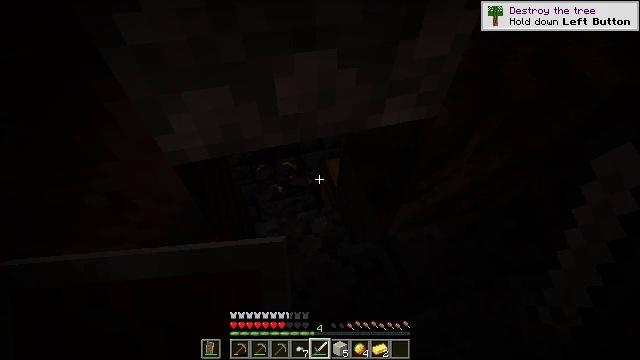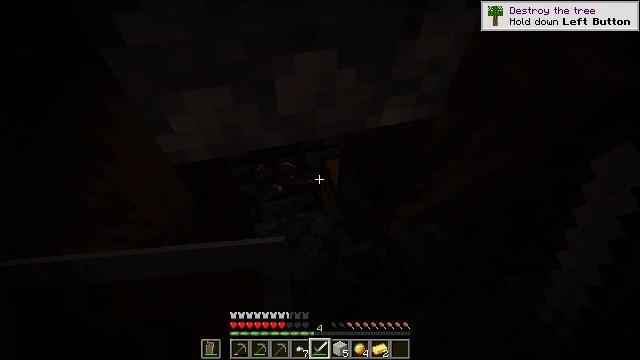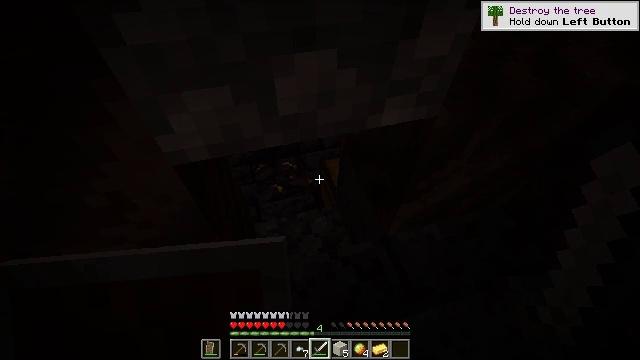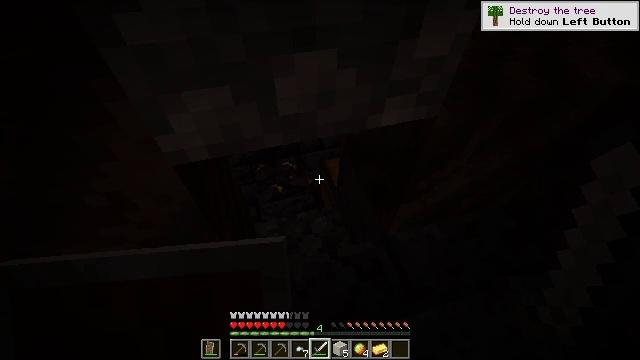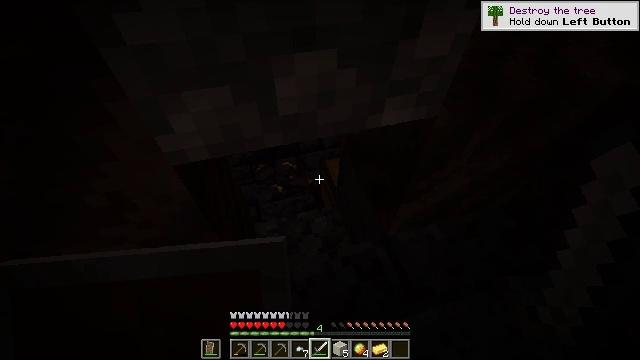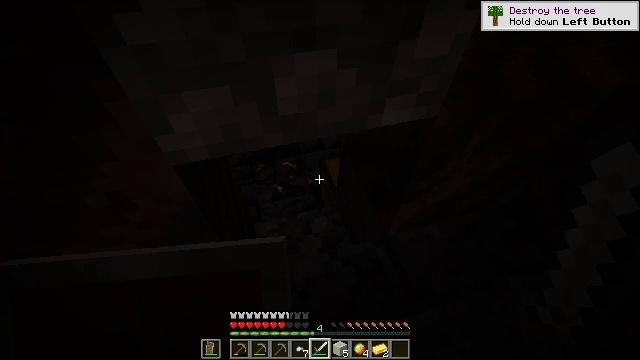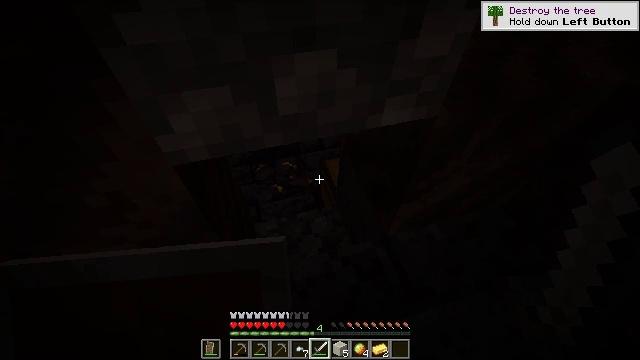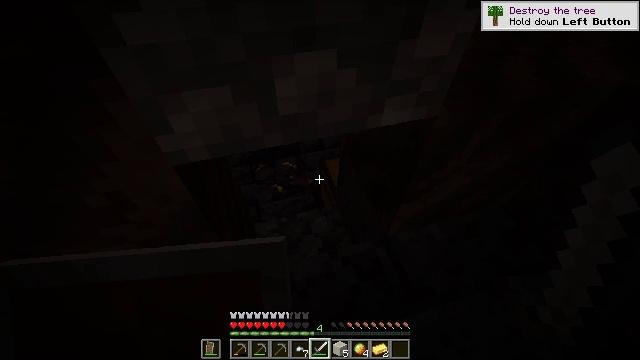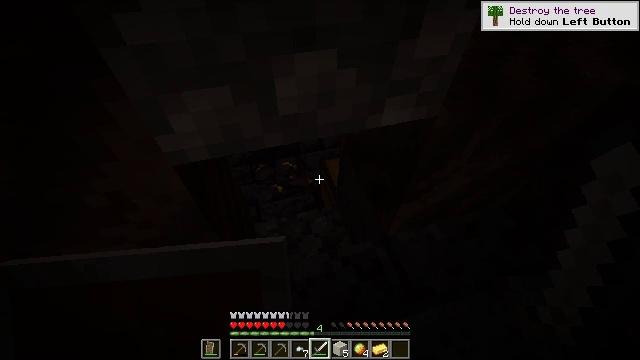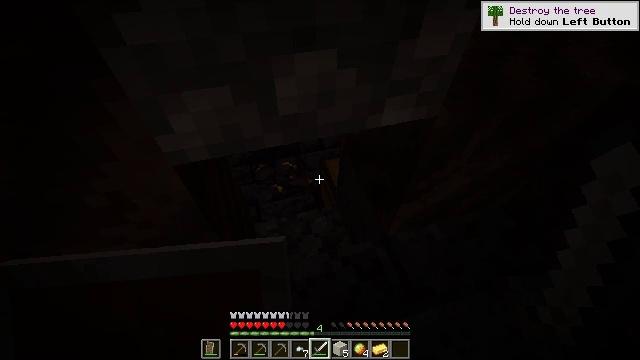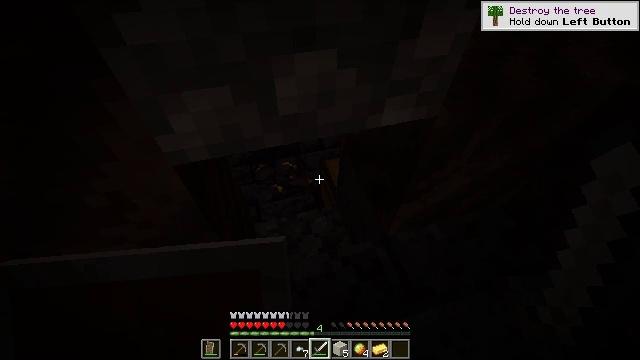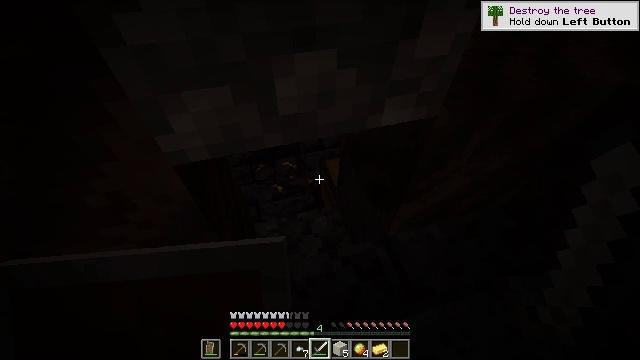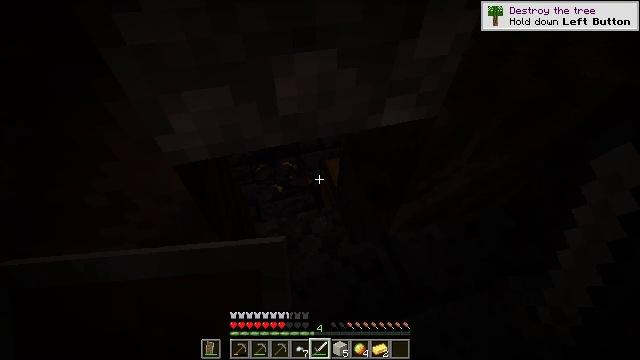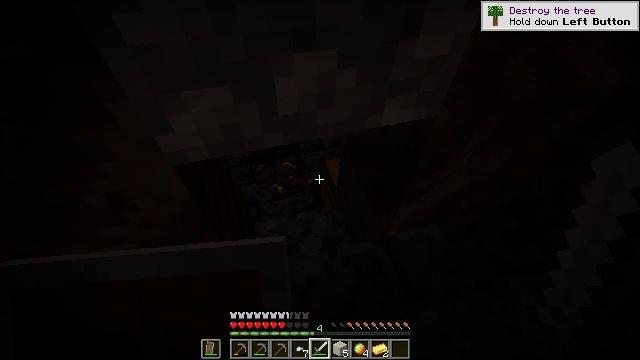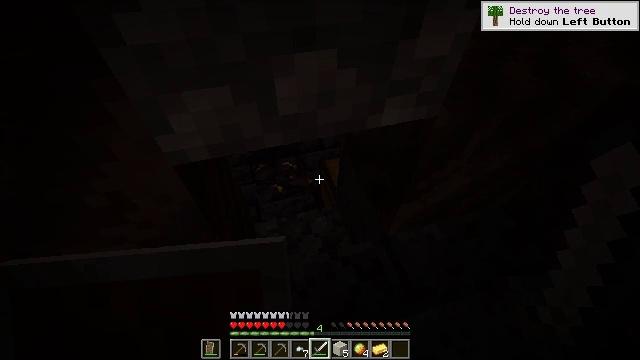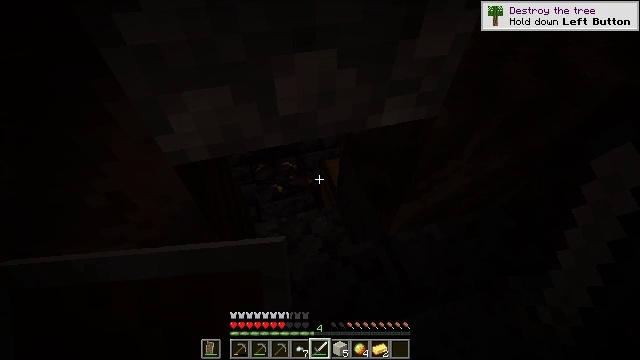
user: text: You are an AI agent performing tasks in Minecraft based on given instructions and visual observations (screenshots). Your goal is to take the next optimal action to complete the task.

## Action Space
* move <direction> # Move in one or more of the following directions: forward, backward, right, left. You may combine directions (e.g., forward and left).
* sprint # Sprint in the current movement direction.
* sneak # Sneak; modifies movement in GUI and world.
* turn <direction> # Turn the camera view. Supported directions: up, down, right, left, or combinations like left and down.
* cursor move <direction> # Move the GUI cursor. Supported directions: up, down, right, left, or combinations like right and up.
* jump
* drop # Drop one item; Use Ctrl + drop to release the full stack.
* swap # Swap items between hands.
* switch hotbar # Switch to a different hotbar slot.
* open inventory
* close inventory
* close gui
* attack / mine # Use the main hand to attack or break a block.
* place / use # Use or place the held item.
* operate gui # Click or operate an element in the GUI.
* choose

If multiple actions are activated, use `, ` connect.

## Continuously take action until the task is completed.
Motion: motion action
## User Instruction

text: Harvest some polished blackstone bricks.
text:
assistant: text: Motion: no_op
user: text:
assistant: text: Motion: no_op
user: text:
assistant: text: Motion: no_op
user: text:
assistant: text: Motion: no_op
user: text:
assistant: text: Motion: no_op
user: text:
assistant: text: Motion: no_op
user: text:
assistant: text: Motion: no_op
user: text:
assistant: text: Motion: no_op
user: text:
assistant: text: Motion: no_op
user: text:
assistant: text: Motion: no_op
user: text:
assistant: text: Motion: no_op
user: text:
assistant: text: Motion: no_op
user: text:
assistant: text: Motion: no_op
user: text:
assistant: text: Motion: no_op
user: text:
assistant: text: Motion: no_op
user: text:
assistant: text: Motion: no_op
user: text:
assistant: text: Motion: no_op
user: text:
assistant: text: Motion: no_op
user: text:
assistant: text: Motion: no_op
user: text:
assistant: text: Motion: no_op
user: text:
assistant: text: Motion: no_op
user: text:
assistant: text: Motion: no_op
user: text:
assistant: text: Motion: no_op
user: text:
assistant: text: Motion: no_op
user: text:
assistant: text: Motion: no_op
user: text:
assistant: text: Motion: no_op
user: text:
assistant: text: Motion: no_op
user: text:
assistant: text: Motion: no_op
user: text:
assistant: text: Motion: no_op
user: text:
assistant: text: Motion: no_op